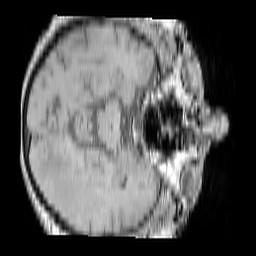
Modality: T1w
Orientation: axial
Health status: ill
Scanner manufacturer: philips
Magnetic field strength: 3 T
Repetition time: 0.3787 s
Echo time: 0.002908 s